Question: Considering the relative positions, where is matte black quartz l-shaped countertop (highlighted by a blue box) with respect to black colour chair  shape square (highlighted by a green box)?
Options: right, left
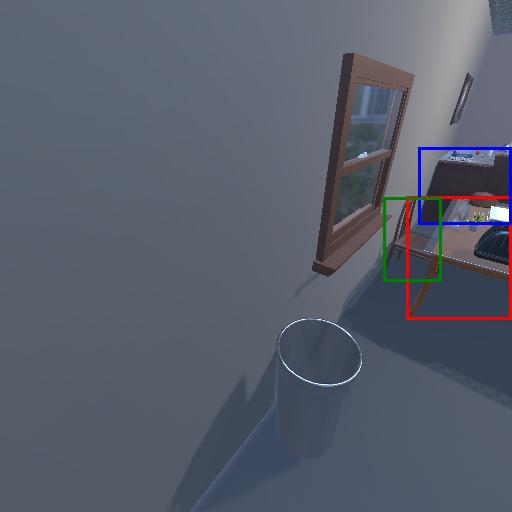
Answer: right